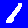
Digit: 1